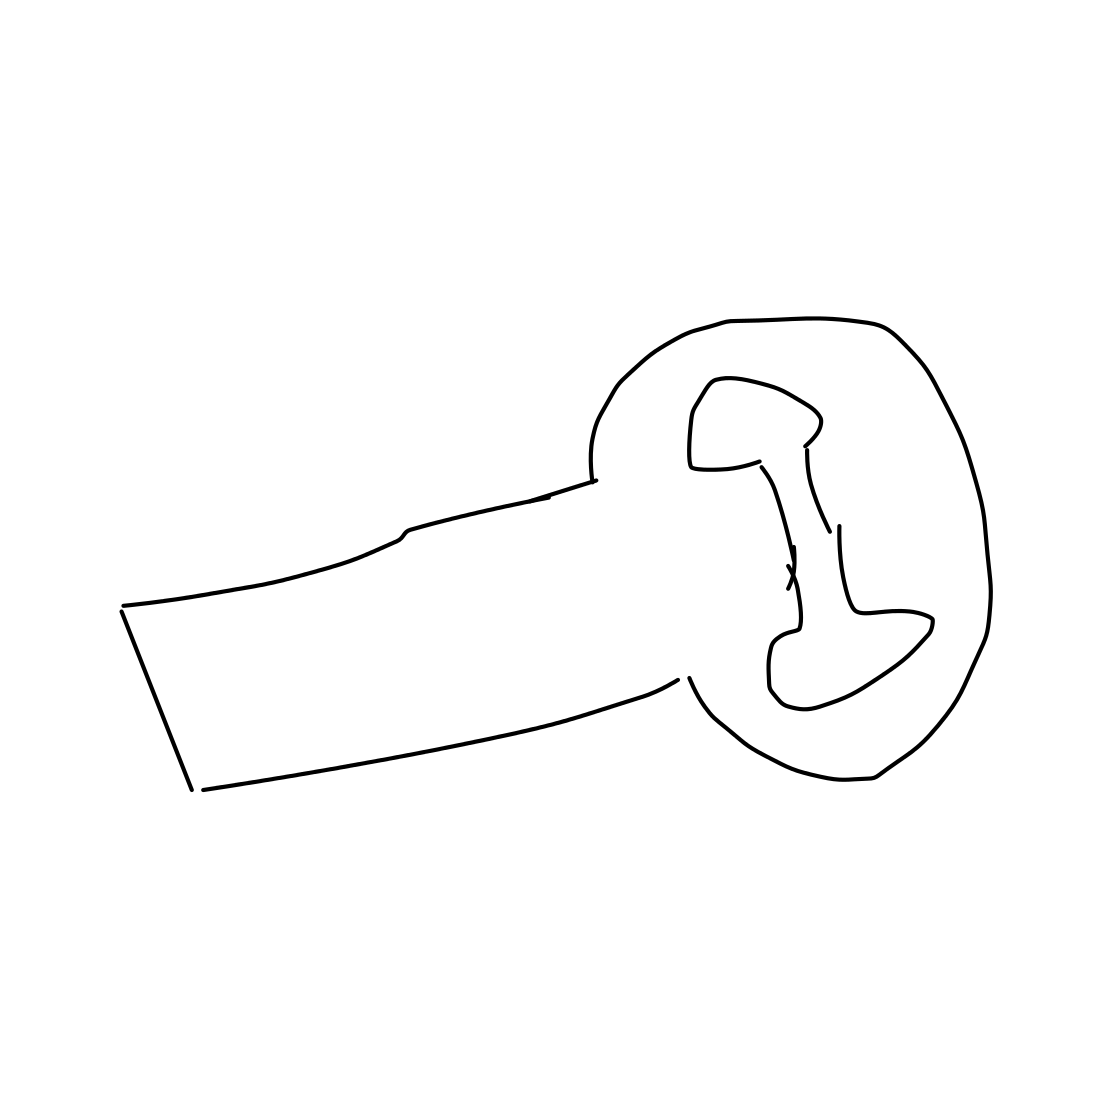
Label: bottle opener